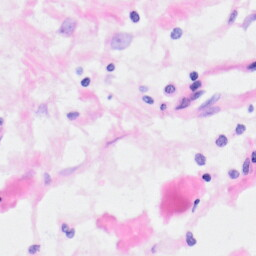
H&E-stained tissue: Kidney